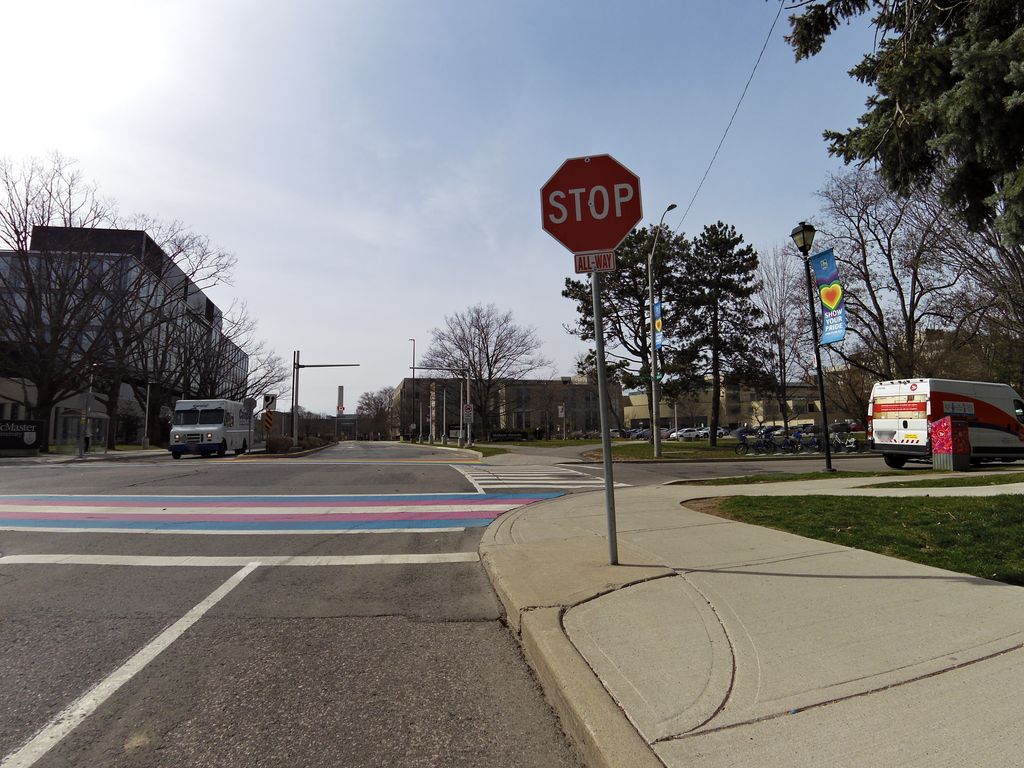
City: hamilton